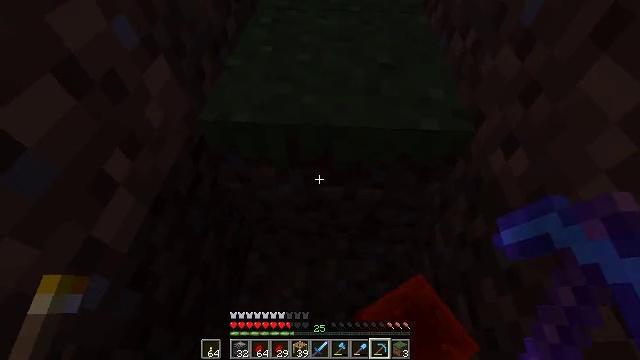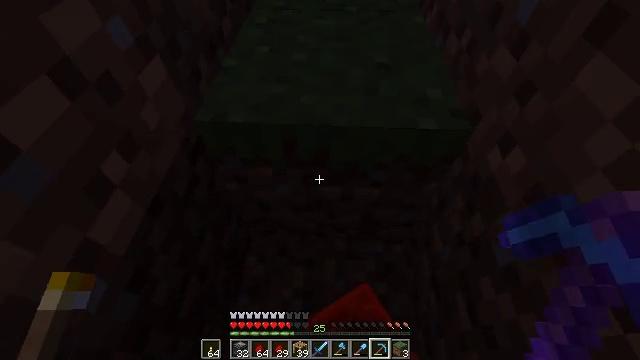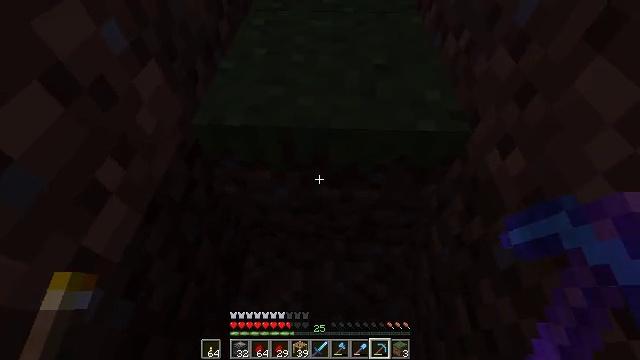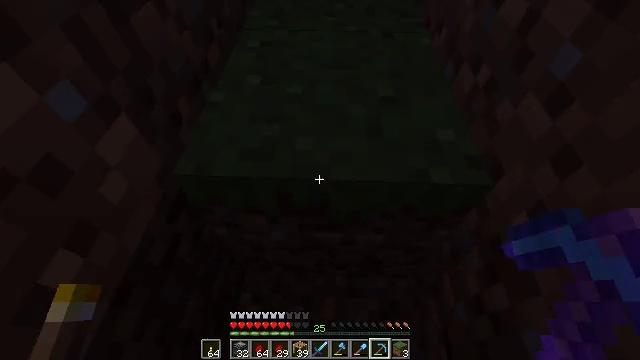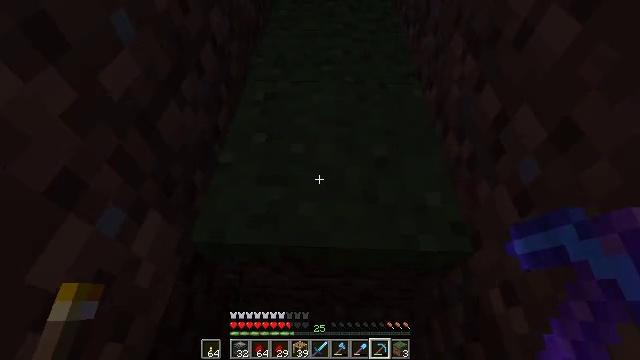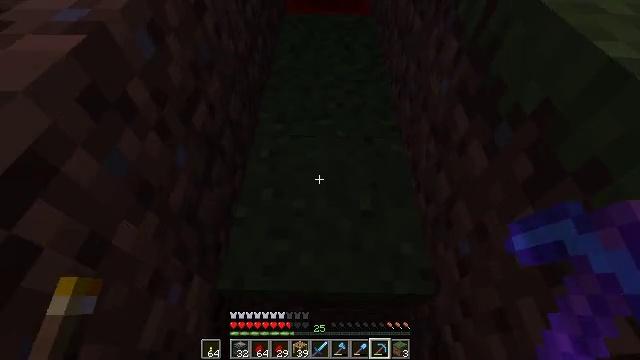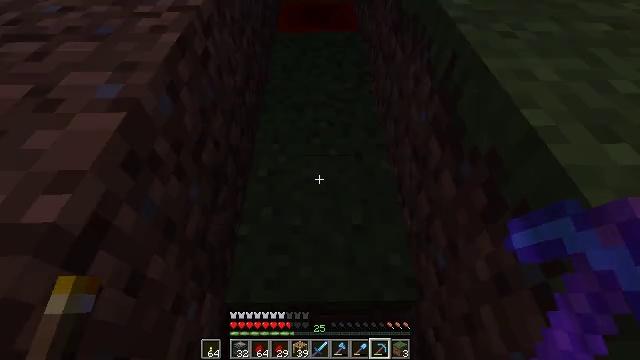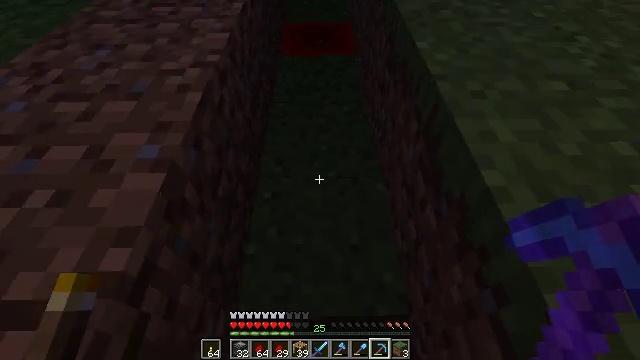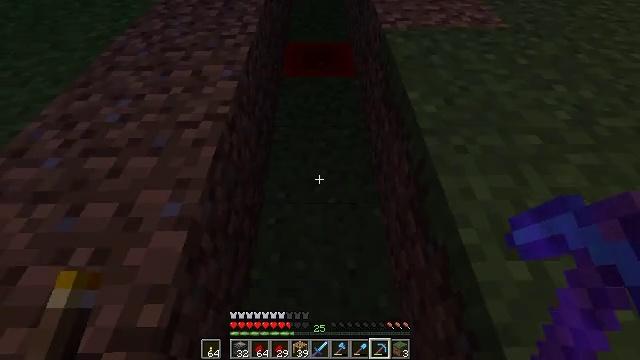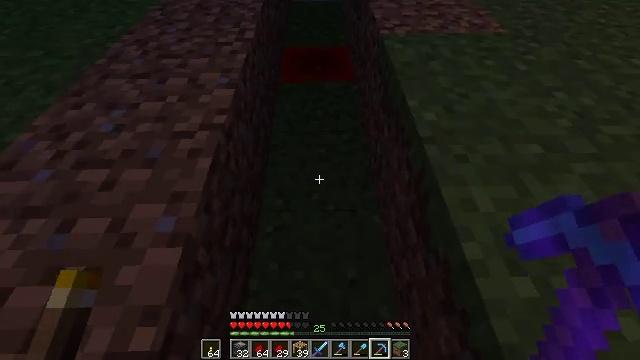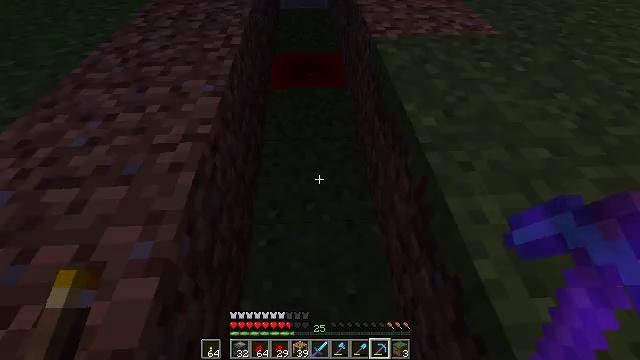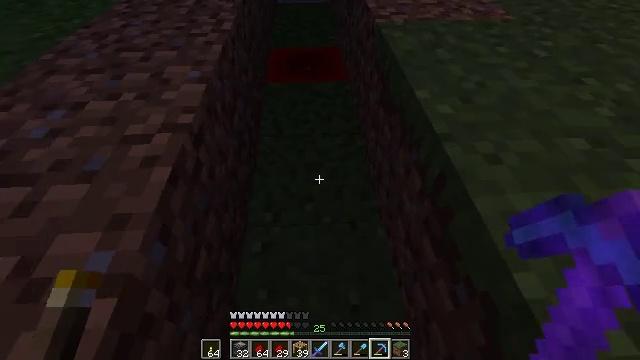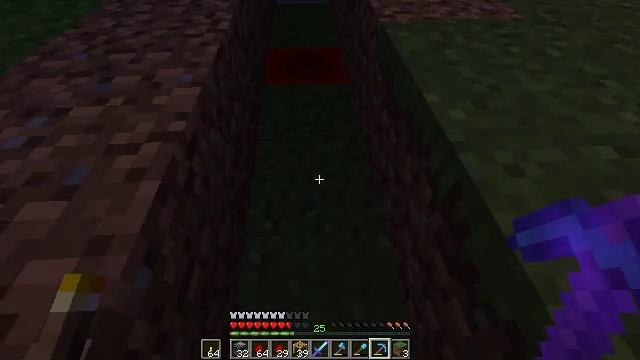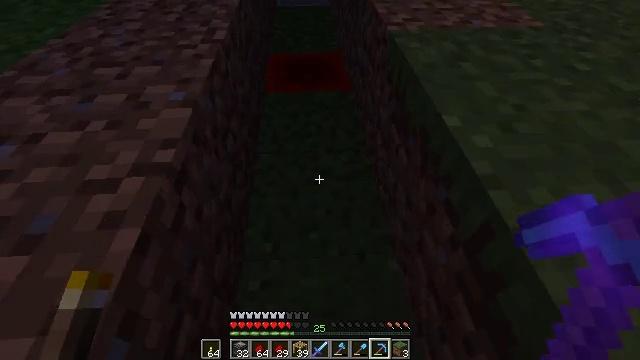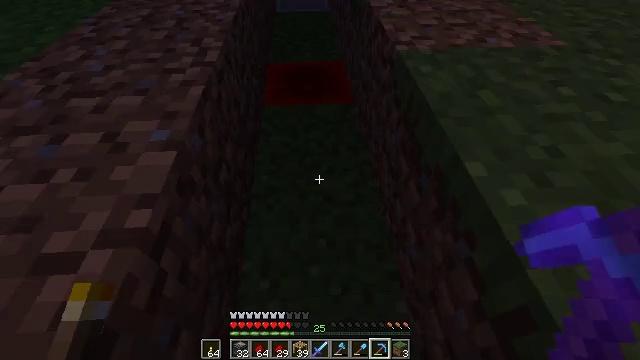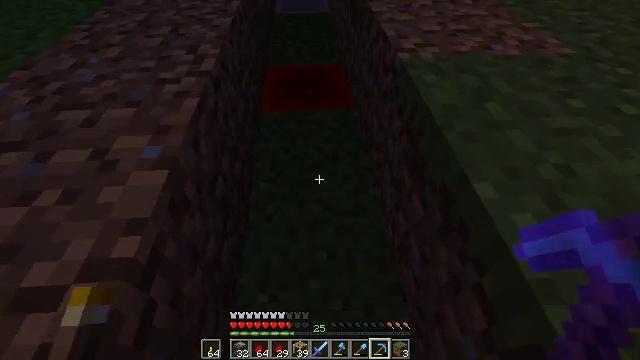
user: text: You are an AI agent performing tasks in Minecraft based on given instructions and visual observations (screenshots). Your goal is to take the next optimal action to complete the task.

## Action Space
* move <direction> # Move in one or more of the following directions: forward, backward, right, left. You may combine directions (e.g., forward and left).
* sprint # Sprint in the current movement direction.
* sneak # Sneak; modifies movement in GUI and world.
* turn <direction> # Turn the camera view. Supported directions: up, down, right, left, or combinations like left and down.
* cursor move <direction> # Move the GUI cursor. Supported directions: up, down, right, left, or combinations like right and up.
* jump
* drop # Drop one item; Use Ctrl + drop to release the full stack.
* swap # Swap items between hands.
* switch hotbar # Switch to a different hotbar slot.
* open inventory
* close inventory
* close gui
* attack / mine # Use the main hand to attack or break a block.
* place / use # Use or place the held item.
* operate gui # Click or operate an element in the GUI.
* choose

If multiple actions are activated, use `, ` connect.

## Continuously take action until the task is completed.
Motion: motion action
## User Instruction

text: Break the redstone block to use as materials.
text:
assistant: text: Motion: no_op
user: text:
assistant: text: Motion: move forward
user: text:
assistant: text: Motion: move forward
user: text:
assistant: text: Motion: move forward, jump
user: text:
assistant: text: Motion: move forward, jump
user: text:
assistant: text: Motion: move forward, turn right, jump
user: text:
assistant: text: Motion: move forward, jump
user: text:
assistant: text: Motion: move forward
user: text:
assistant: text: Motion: move forward
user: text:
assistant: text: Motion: move forward, turn right and up
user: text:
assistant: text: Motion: move forward
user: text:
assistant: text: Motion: move forward
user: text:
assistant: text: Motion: move forward
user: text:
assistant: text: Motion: move forward
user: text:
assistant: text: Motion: move forward
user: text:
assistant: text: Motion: move forward
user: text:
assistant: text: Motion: move forward
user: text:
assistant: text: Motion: move forward
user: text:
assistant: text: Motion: move forward
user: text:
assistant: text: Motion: move forward, turn left and down
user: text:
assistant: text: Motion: turn left and down
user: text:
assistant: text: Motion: no_op
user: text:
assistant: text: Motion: attack / mine
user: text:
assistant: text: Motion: attack / mine
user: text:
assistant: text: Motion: attack / mine
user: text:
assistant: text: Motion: attack / mine
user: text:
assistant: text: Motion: attack / mine
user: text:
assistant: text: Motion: attack / mine
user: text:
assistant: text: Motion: attack / mine
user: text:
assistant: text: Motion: attack / mine